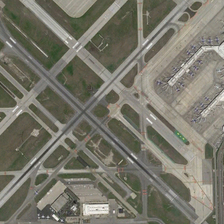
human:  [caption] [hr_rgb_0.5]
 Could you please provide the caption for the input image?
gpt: many planes are parked in an airport near many runways .

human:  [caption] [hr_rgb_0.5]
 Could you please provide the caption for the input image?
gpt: there are many planes with same size in the airport .

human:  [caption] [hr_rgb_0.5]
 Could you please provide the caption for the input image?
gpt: many planes are parked in an airport near many runways .

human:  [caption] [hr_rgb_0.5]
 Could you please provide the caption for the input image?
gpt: there are many planes with same size in the airport .

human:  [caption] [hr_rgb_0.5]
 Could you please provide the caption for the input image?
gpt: many planes are parked in an airport near many runways .